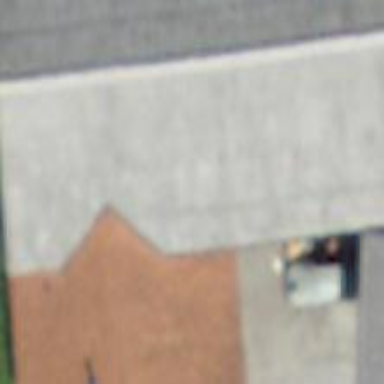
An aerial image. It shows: Shed.